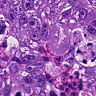
Metastatic tissue present: yes